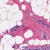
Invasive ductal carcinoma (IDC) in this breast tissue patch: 1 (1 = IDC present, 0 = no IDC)